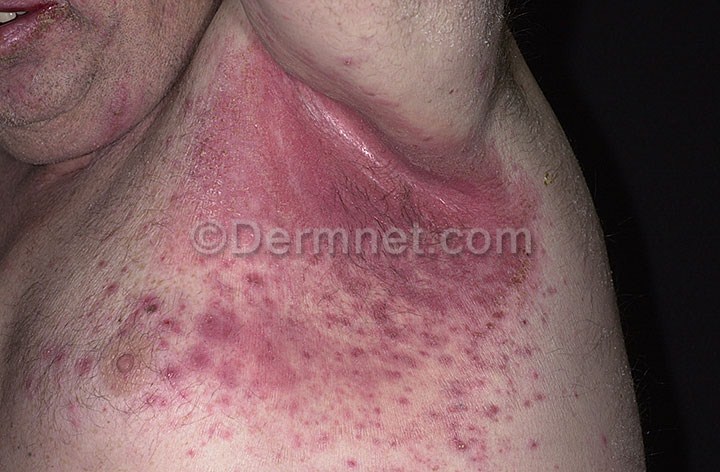
Disease: Tinea Ringworm Candidiasis and other Fungal Infections